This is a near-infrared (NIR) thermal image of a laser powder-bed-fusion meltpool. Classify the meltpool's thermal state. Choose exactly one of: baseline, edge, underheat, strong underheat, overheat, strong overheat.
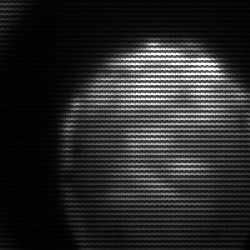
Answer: edge